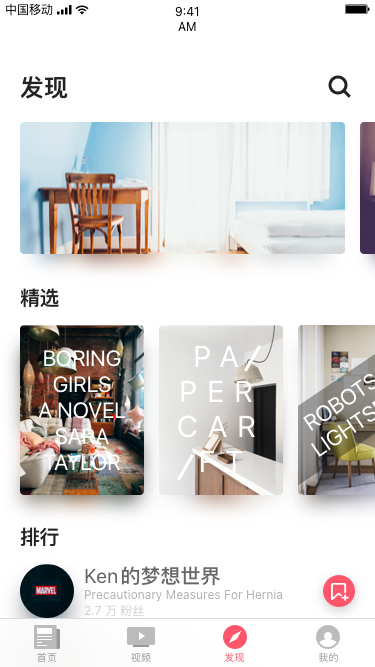
Text in this UI design:
发现
精选
BORING
GIRLS
A NOVEL
SARA
TAYLOR
PA
PER
CAR
FT
ROBOTS IN
LIGHTSPEED
排行
Ken的梦想世界
Precautionary Measures For Hernia
2.7 万 粉丝
大娱视觉
Precautionary Measures For Hernia